Field crop: tomato
Growth stage: 2
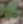
Species: solanum